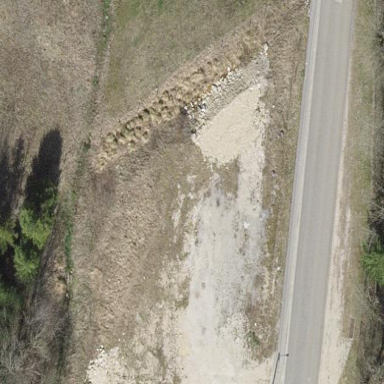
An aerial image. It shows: Brownfield site.